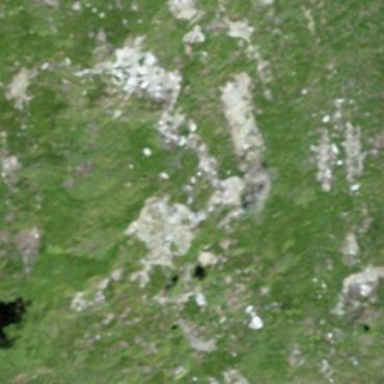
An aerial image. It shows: Landscape of bare rock.